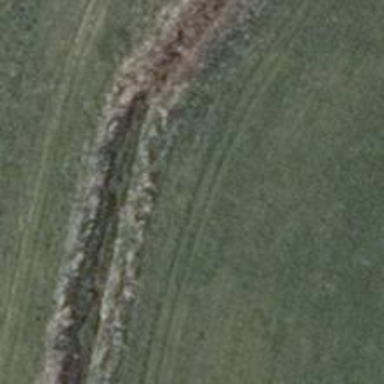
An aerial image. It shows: Grass path.